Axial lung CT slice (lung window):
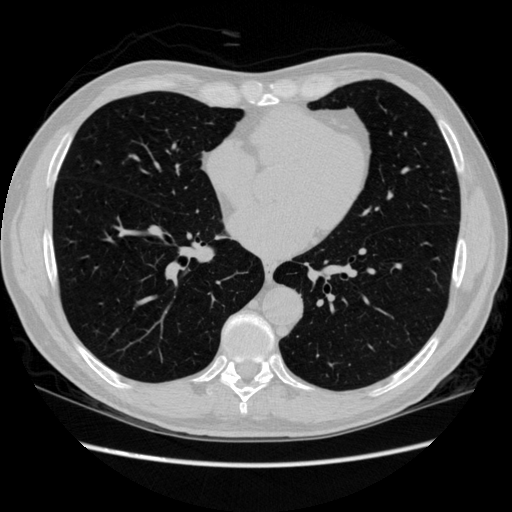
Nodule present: no